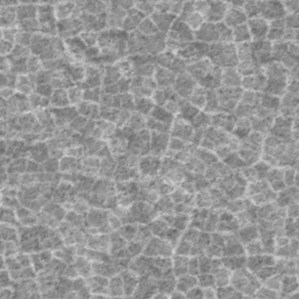
Label: frost